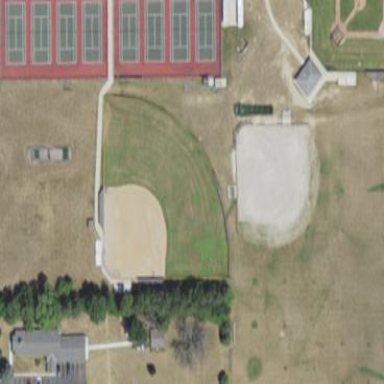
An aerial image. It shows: Softball pitch for leisure land activities.